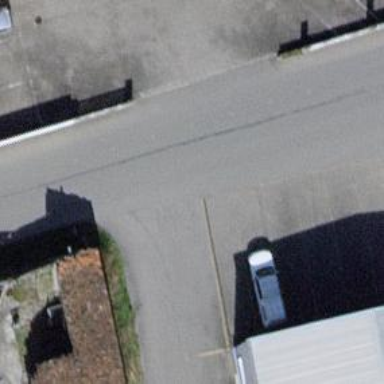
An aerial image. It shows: Residential road with concrete surface and no sidewalk.